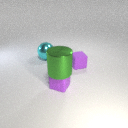
large green metal cylinder above small purple rubber cube